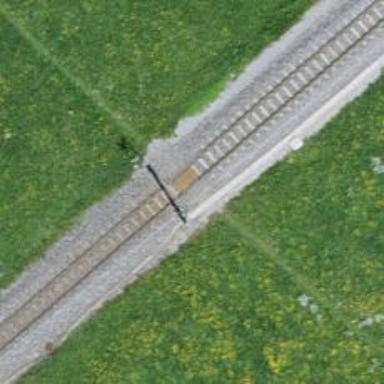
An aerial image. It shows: Uncontrolled railway crossing.